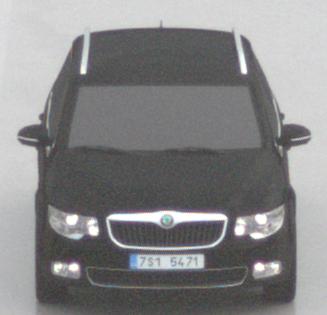
Make: Skoda
Model: Superb Combi 1.4 TSI
Detailed model: Superb (II) Combi
Model produced from: 2010/01
Model produced until: 2011/10
Doors: 5
Color: black
Road condition: wet road
Daytime: midday
Contrast: low contrast